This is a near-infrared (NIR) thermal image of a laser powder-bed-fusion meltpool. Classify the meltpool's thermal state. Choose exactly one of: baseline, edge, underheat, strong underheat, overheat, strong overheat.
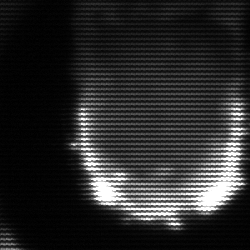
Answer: baseline